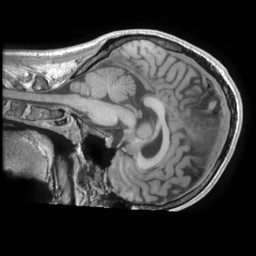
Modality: T1w
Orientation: sagittal
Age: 26
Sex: male
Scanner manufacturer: ge
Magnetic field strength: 3 T
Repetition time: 0.007276 s
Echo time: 0.002812 s